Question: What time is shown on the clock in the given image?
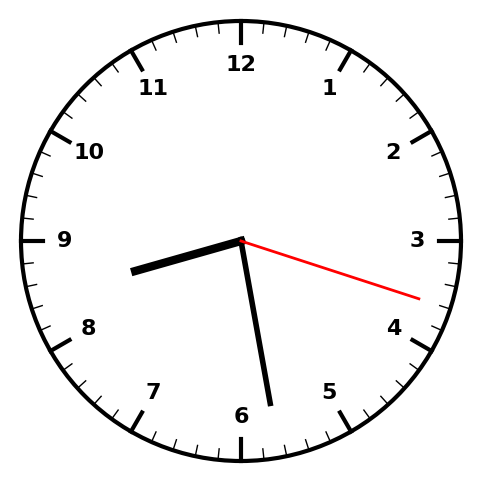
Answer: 08:28:18